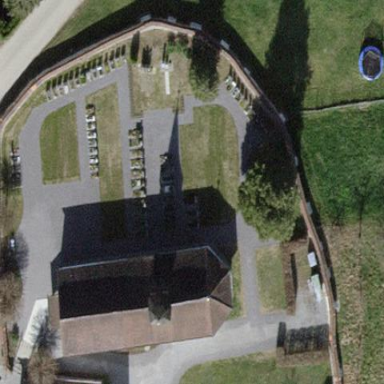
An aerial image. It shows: Graveyard.